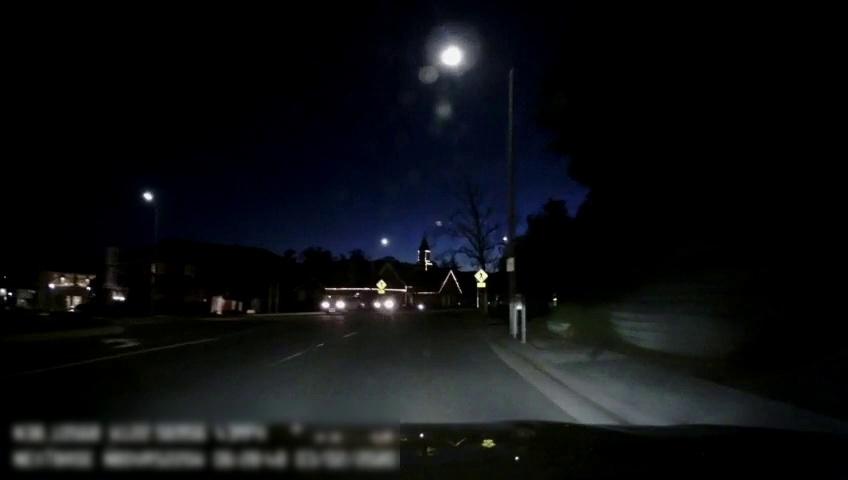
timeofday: Night
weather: Cloudy
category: Drivable Space
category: Vehicles | Car
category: Vehicles | Car
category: Lanes | Current Lane
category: Lanes | Alternate Lane
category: Traffic | Signs
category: Traffic | Signs